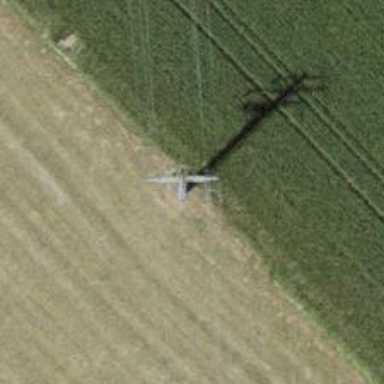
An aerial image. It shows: Power line is depicted.